Question:
This program gives me zero primes in the array after running it. This is a program that takes 2d array [n x m] then calculate how many prime numbers are there in the 2d array.
'''
int isprime(int n)
{
int k;
if (n <= 1)
return 0;
for (k = 2; k <= (n / 2); k++){
if (n % k == 0)
return 0;
}
return 1;
}
}
int primecount(int x, int y, int a[x][y]){
int r, c, count = 0;
for(r = 0; r < x; r++) {
for(c = 0; c < y; c++) {
if(isprime(a[r][c]))
{
count++;
}
}
}
return count;
}
int main()
{
int n, m, i, j, z;
printf("Enter the Number of Rows: ");
scanf("%d", &n);
printf("
");
printf("Enter the Number of Columns: ");
scanf("%d", &m);
printf("
");
int a[n][m];
printf("Enter the elements of the array:
");
for(i = 0; i < n; i++)
{
for(j = 0; j < m; j++)
scanf("%d", &a[i][j]);
}
z = primecount(n, m, a[n][m]);
printf("
");
printf("The Number of Prime Numbers in the array is: %d", z);
printf("
");
return 0;
}
'''
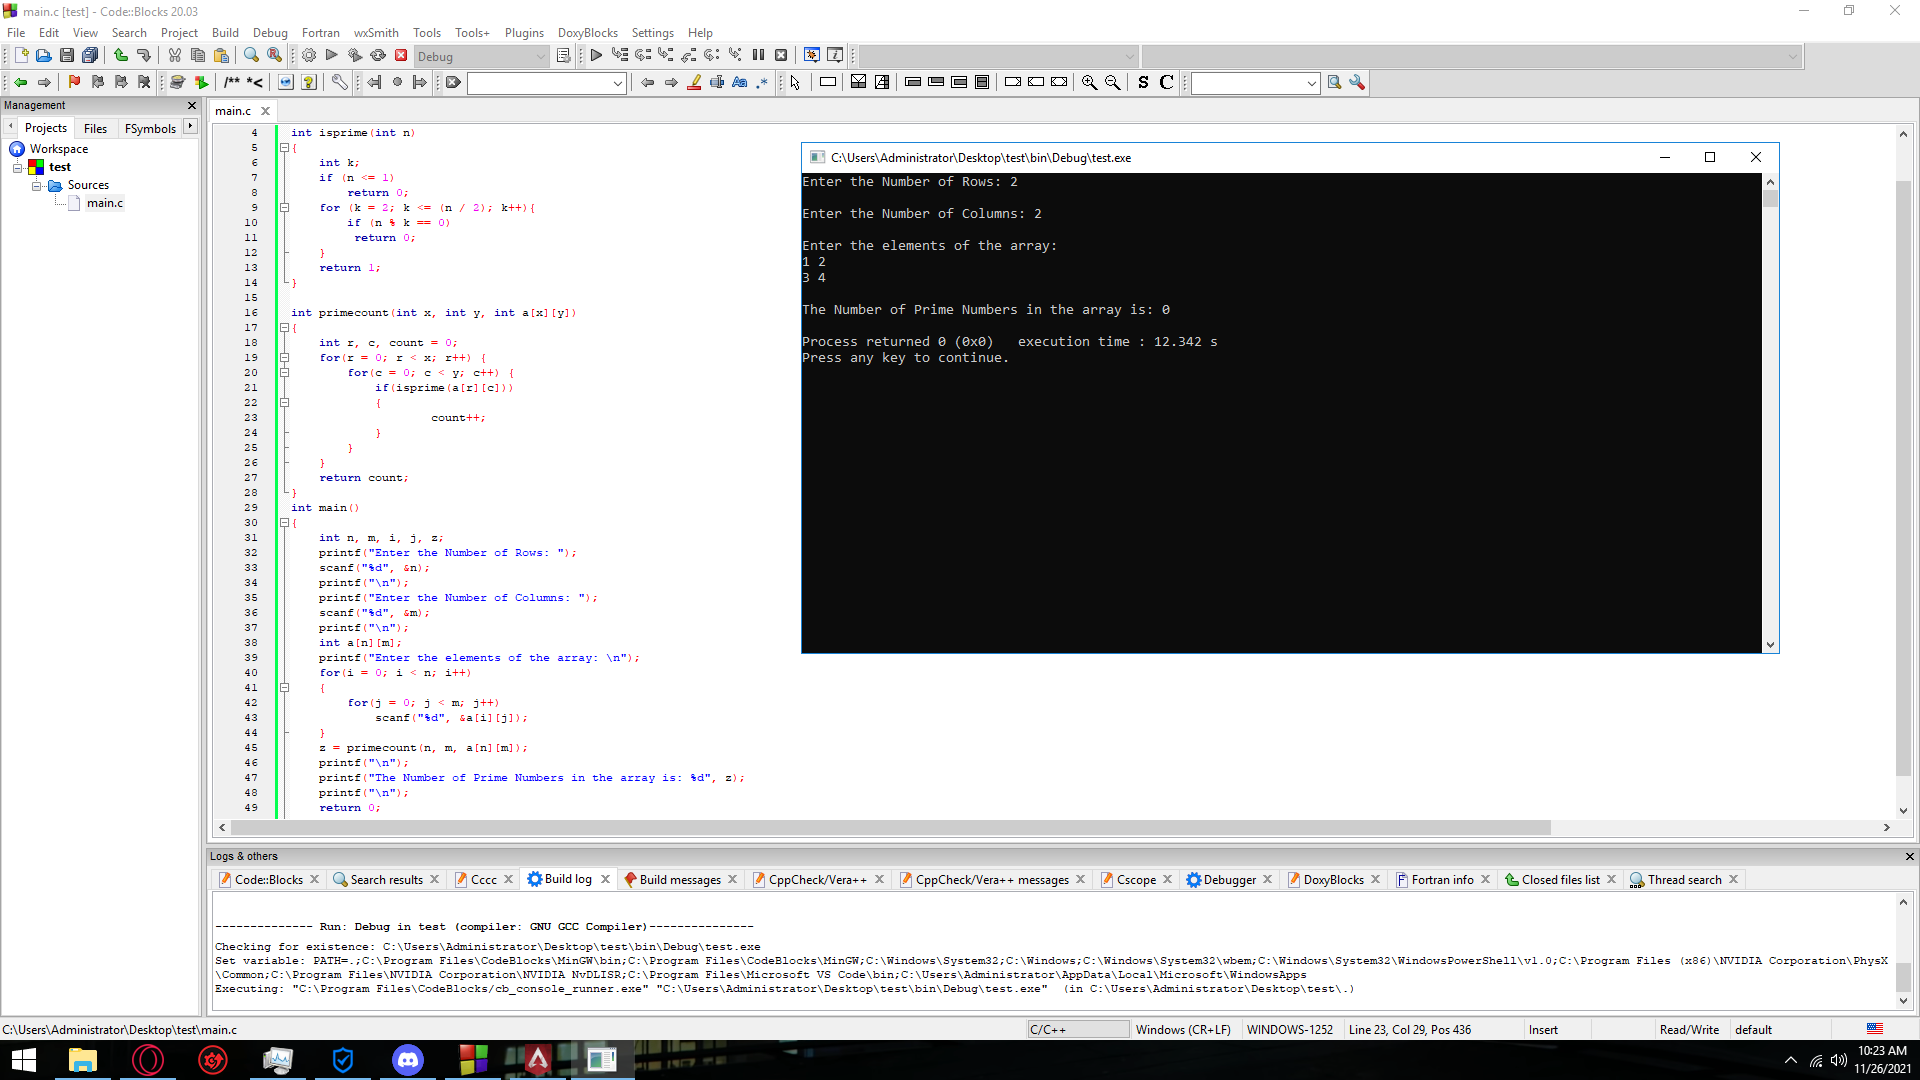
Answer: For starters instead of this call
'''
z = primecount(n, m, a[n][m]);
'''
you need to write
'''
z = primecount(n, m, a);
'''
In this call of the function 'isprime' as in the call shown above
'''
if(isprime(r, c, a[r][c]))
'''
the expression 'a[r][c]' is a scalar object of the type 'int'. However the function 'isprime' expects a two-dimensional array instead of a scalar object of the type 'int'.
'''
int isprime(int p, int q, int a[p][q])
^^^^^^^^^^^
'''
Just declare the function like
'''
int isprime( int x );
'''
and correspondingly change its definition.
The function will be called like
'''
if( isprime( a[r][c] ) )
'''
Pay attention to that the logic of the function 'isprime' is incorrect. It returns logical true for values equal to '1' and '0' though such values are not prime numbers.
Also you need to deal with an array with elements of the type 'unsigned int'. Otherwise the user can enter negative values.
Here is your updated program.
'''
#include <stdio.h>
int isprime(int n)
{
int k;
if (n <= 1)
return 0;
for (k = 2; k <= (n / 2); k++)
{
if (n % k == 0)
return 0;
}
return 1;
}
int primecount(int x, int y, int a[x][y]) //function to count prime numbers
{
int r, c, count = 0;
for(r = 0; r < x; r++)
{
for(c = 0; c < y; c++)
{
if(isprime(a[r][c]))
{
count++;
}
}
}
return count;
}
int main()
{
int n, m, i, j, z;
printf("Enter the Number of Rows: ");
scanf("%d", &n);
printf("
");
printf("Enter the Number of Columns: ");
scanf("%d", &m);
printf("
");
int a[n][m];
printf("Enter the elements of the array:
");
for(i = 0; i < n; i++)
{
for(j = 0; j < m; j++)
scanf("%d", &a[i][j]);
}
z = primecount(n, m, a);
printf("
");
printf("The Number of Prime Numbers in the array is: %d", z);
printf("
");
return 0;
}
'''
Its output might look like
'''
Enter the Number of Rows: 2
Enter the Number of Columns: 2
Enter the elements of the array: 1 2 3 4
The Number of Prime Numbers in the array is: 2
'''